Question: Good afternoon!
I am Fabiano. At first my English is bad. I'm using an online translator.
I have a project for my CBT at the University. The problem is that the SQL Server calls an explicit value as the IDENTITY_INSERT is off. How to solve it? See the image...

And the project is for Windows Desktop.
I'm using Visual Studio 2013 Ultimate. The programming language is C #.
Right now, I'm very grateful.
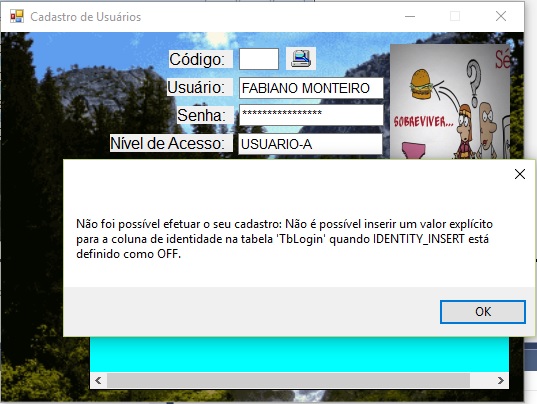
Answer: It looks like 'IDENTITY_INSERT' is 'OFF' (it is default value).
If you are intentionally trying to insert value into 'Identity' column, then you have to set 'IDENTITY_INSERT ON' with following command.
'''
SET IDENTITY_INSERT TbLogin ON
'''